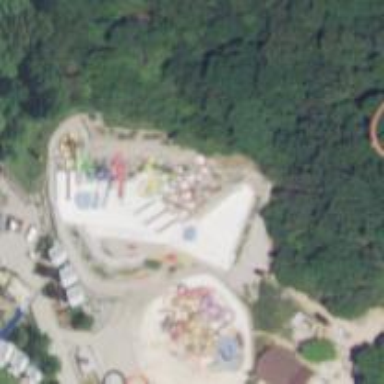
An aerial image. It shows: Water slide attraction.